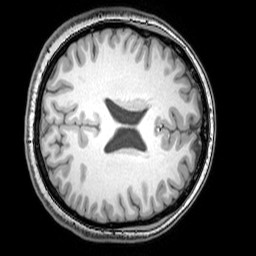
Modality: T1w
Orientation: axial
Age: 22
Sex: female
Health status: healthy
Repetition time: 0.081 s
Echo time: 0.037 s